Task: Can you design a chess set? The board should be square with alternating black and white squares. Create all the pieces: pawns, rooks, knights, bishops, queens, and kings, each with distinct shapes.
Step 2727:
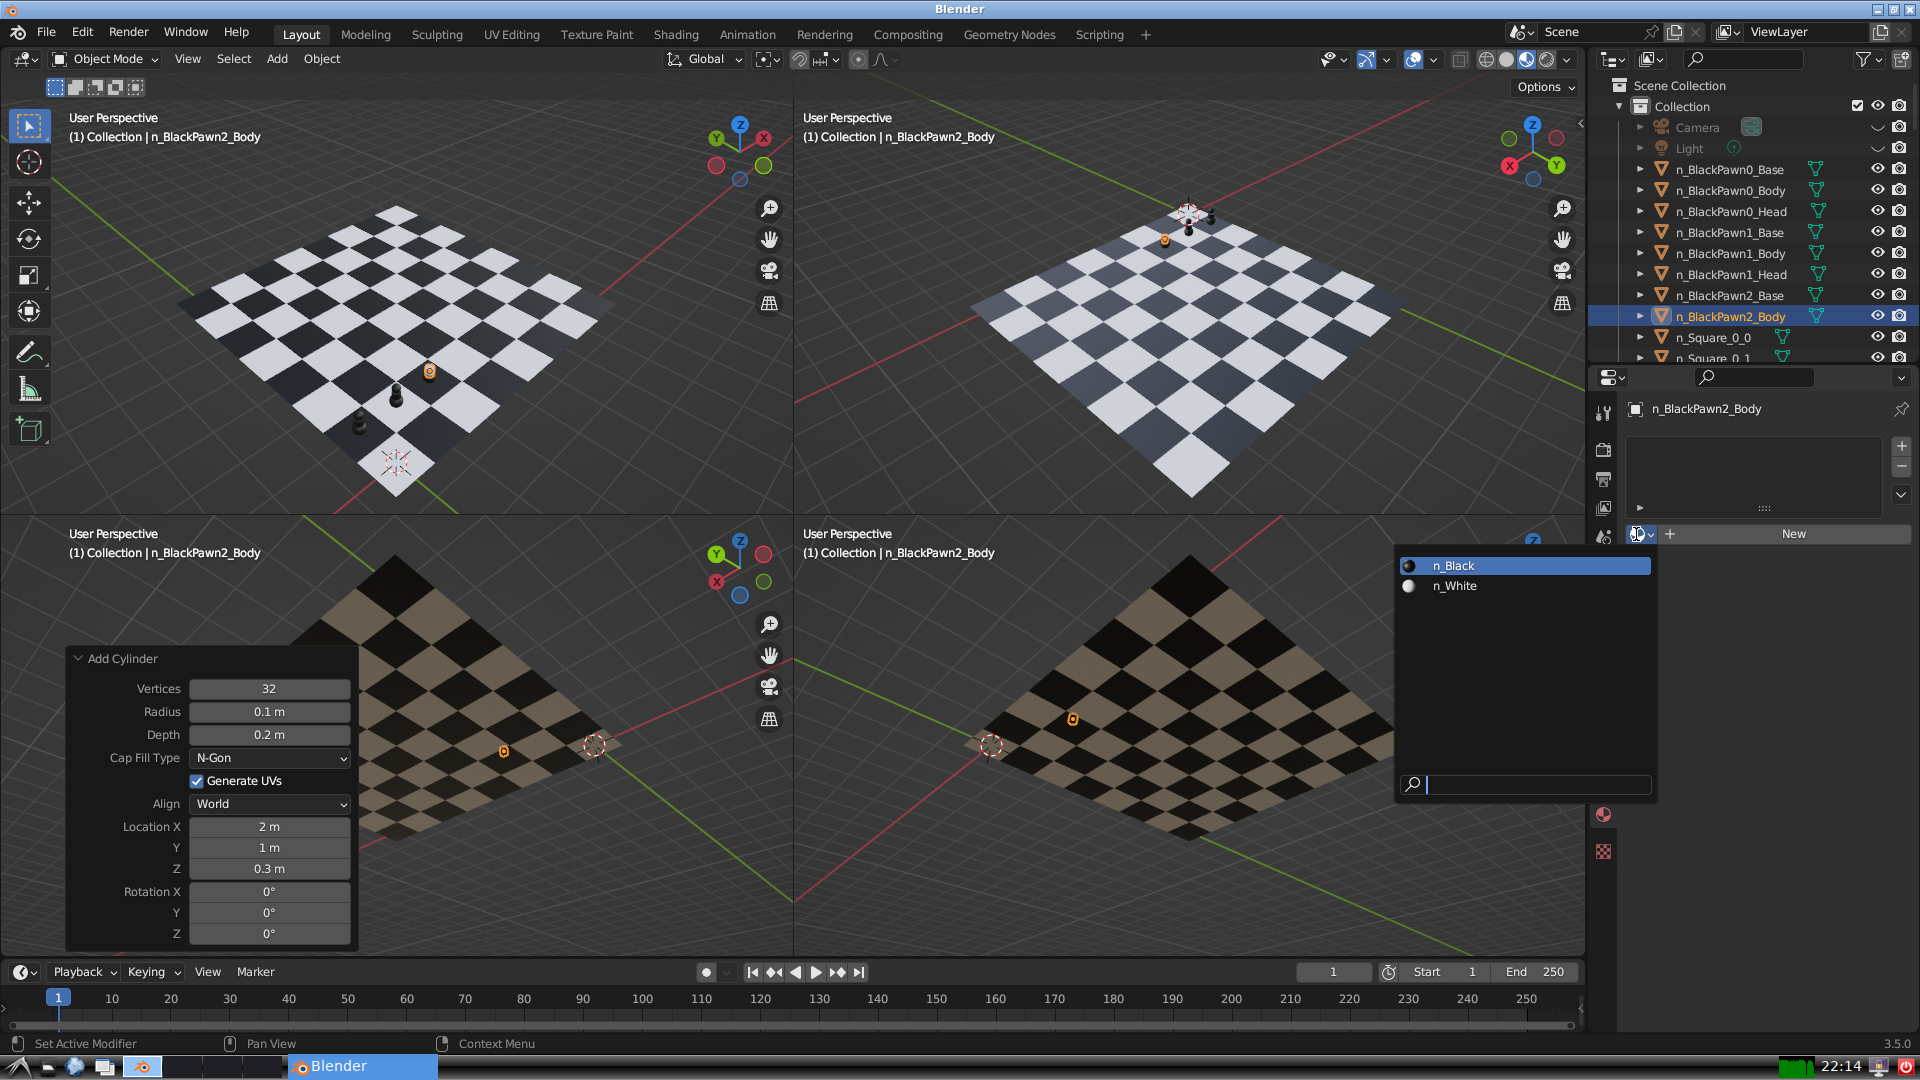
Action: input_text: n_Black